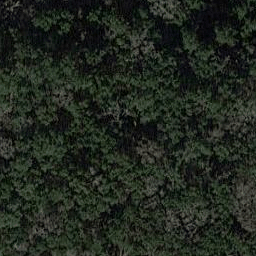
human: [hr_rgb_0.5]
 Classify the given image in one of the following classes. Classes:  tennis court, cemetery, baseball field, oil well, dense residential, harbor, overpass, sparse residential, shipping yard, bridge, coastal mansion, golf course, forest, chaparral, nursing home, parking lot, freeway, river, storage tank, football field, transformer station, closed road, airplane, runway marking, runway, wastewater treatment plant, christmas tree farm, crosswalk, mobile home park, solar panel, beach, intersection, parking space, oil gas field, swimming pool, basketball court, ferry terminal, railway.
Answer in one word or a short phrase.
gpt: forest